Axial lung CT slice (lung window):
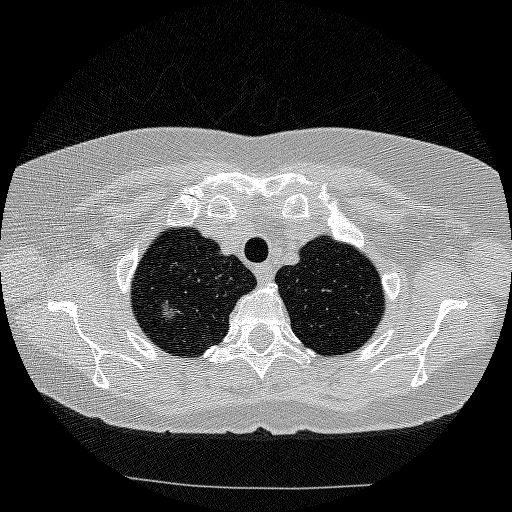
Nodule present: yes
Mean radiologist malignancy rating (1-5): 4